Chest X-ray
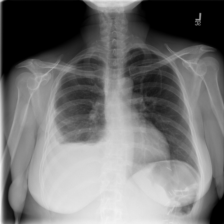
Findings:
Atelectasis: positive
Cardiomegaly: negative
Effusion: positive
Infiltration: positive
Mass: negative
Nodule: negative
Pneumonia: negative
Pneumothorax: negative
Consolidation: positive
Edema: negative
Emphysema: negative
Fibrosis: negative
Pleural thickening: negative
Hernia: negative